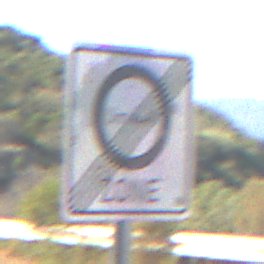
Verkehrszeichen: EndeUmweltzone
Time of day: MorningAfternoon
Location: Outdoor (Nature)
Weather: Clear
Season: NotSpecified
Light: Natural